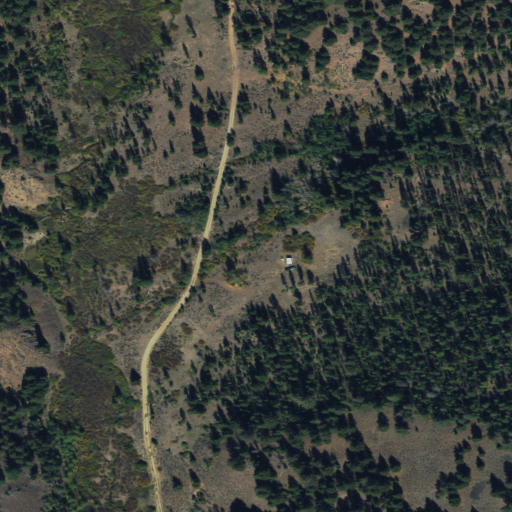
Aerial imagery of valley in Idaho named Happy Hollow containing evergreen forest, open development, woody wetlands, herbaceous wetlands, and shrub